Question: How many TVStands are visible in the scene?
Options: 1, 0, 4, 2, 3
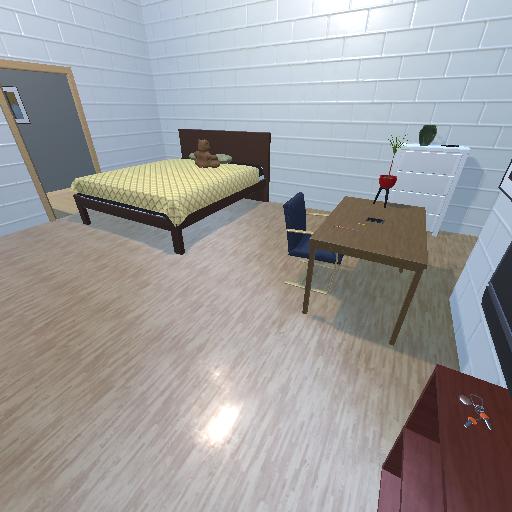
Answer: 1